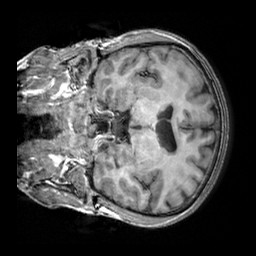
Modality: T1w
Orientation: coronal
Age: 40
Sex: male
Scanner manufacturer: siemens
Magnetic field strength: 3 T
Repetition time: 2.3 s
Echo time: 0.00303 s